Question:
I need to fetch "name" column of the "Manager" table.and show all " Family" columns with "Manager.name" as given above.
'''
SELECT Family.id, Family.name,Family.surname, Manager.name[Manager Name]
FROM Family
INNER JOIN Manager
ON Family.managerId=Manager.id;
'''
I can execute this SQL query in Managment studio but when I try to add to hibernate ( DAO ) class I had this error :
> Request processing failed; nested exception is
org.hibernate.hql.internal.ast.QuerySyntaxException: unexpected token:
ON near line 4, column 1 [SELECT Family.id,
Family.name,Family.surname, Manager.name AS ManagerName
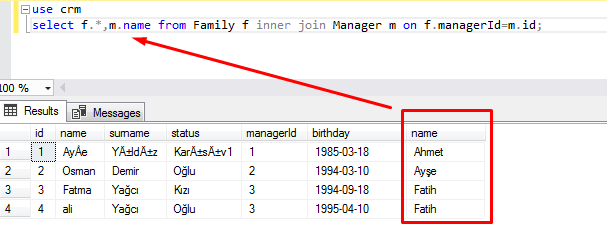
Answer: no need to use 'ON Family.managerId=Manager.id;'. Just define the relation between the two entities using for exemple :
'''
@ManyToOne
@JoinColumn(name="managerId")
private Manager manager;
SELECT f.id, f.name,f.surname, m.name
FROM Family AS f
INNER JOIN Manager AS m
'''
> UPDATE
You can load the properties of manager directly, without using INNER JOIN if Family has a many-to-one relationship to Manager like this :
'''
@ManyToOne
@JoinColumn(name="managerId")
private Manager manager;
SELECT f.id, f.name,f.surname, f.manager.name
FROM Family AS f
'''